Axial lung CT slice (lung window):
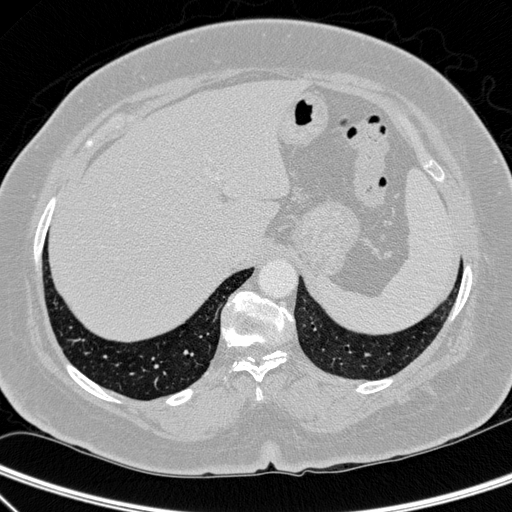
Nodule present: no